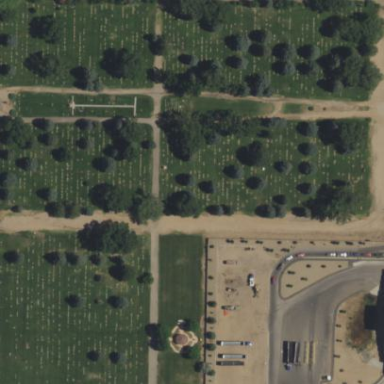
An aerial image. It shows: Cemetery.